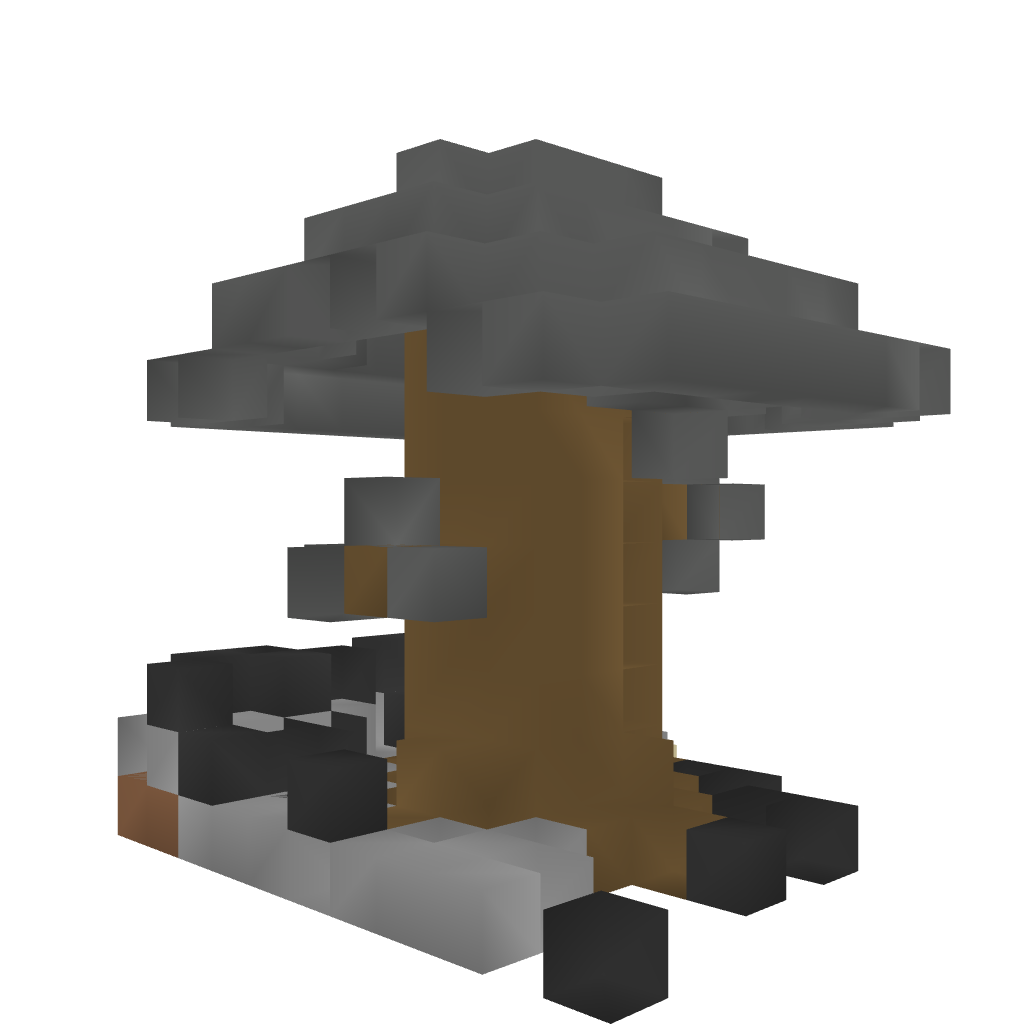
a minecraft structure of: Large oak tree